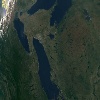
Label: land